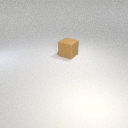
large brown rubber cube